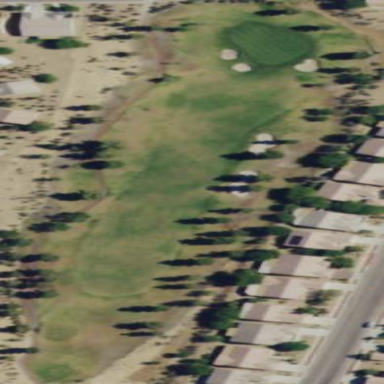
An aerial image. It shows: Area of rough grass used for golf.